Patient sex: F
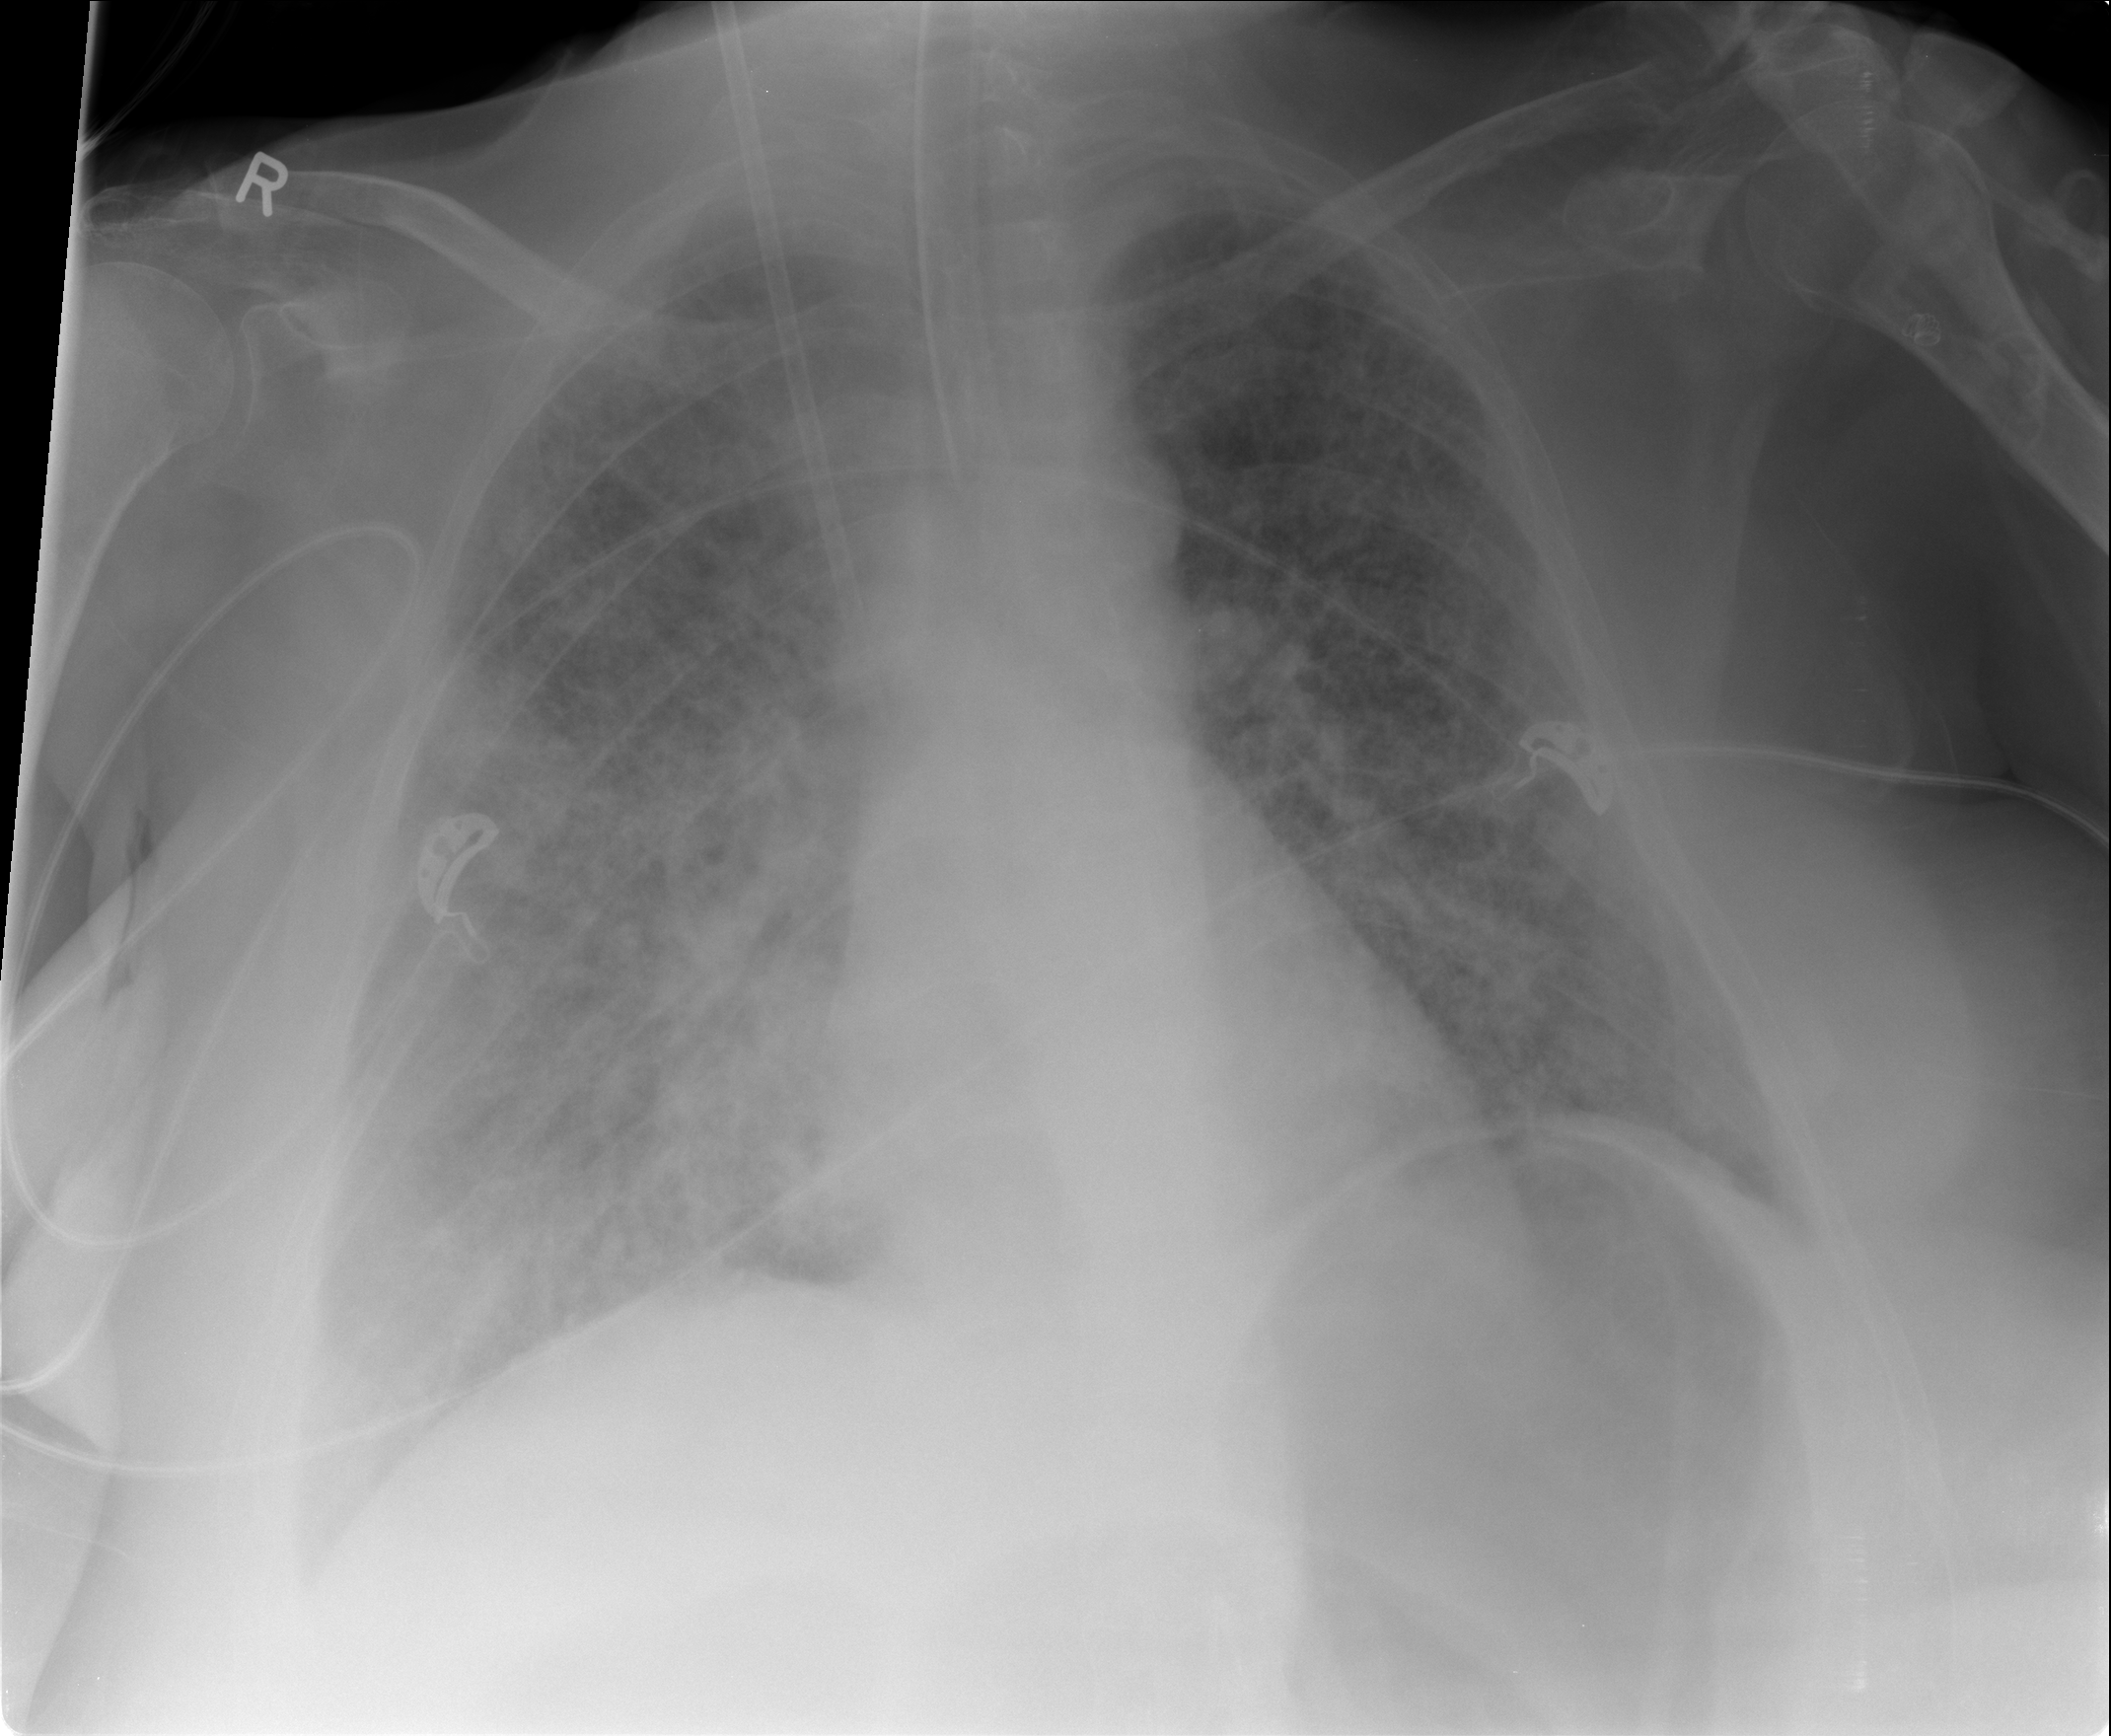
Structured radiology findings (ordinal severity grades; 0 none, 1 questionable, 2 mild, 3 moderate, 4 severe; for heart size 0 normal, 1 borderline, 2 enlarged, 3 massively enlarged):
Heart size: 0
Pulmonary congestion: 3
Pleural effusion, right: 1
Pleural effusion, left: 0
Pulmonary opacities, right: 3
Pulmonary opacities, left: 2
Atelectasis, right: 3
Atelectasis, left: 2